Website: crate-barrel
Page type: customer-info-address
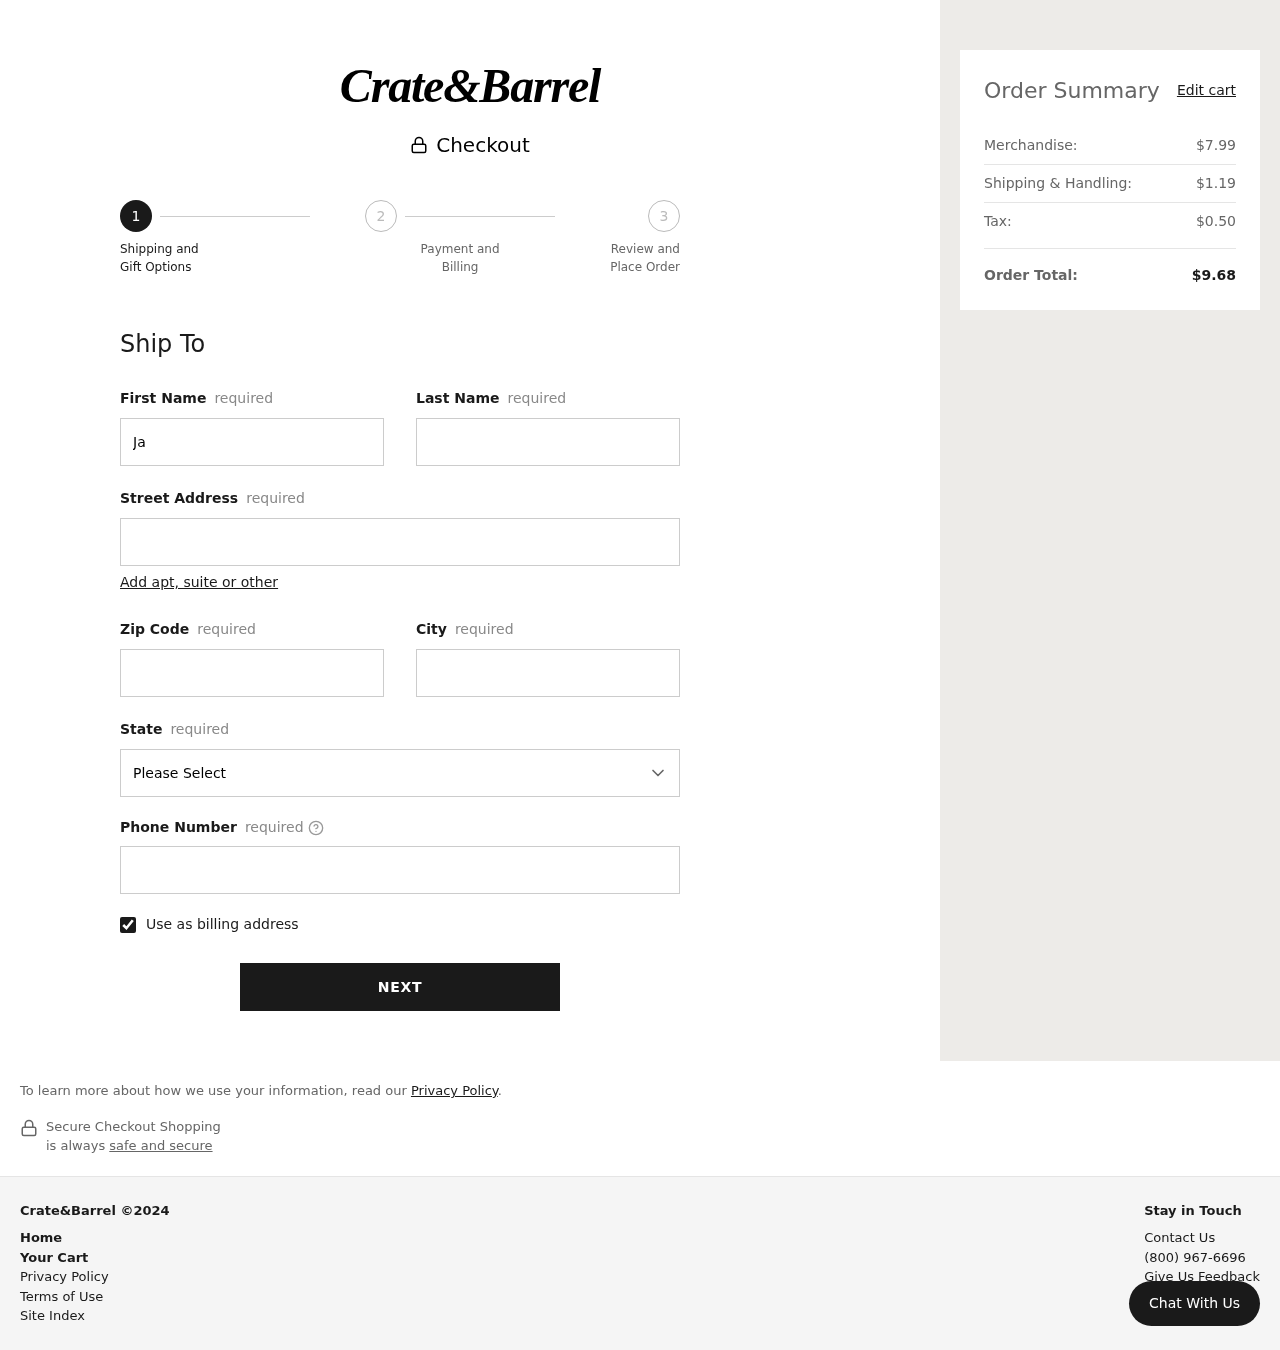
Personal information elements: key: PII_CITY
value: New Jenny
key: PII_FIRSTNAME
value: James
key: PII_LASTNAME
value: Wright
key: PII_PHONE
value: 6378814442
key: PII_POSTCODE
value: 30329
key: PII_STATE
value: Illinois
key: PII_STREET
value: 3926 Bell Crest Apt. 289
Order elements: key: ORDER_SUBTOTAL
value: $7.99
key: ORDER_SHIPPING_COST
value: $1.19
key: ORDER_TAX
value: $0.50
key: ORDER_TOTAL
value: $9.68